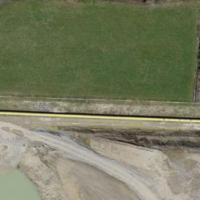
EUNIS habitat code: 56
Species observed at this site:
Vicia hirsuta